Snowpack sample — Buffalo Mountain, Silverthorne, Colorado, USA (1/25/25, 10:11 AM MST)
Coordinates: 39.6222, -106.1139
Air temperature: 22 °F
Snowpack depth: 110 cm
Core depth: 30 cm
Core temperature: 42.8 °F
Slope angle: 12°, slope face: 102°
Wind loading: high
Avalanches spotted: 0
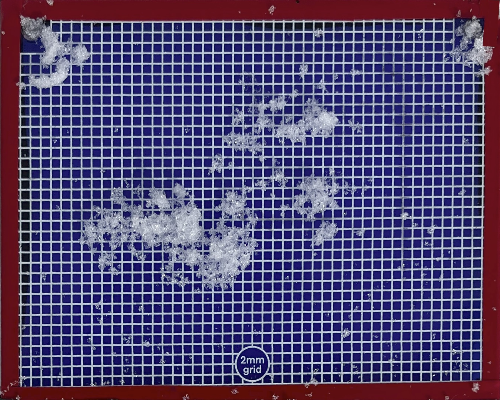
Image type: profile
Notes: No avalanches nearby, collected on the outskirts of a fire break 15 meters from the treeline, on way to Buffalo and Red Mountain